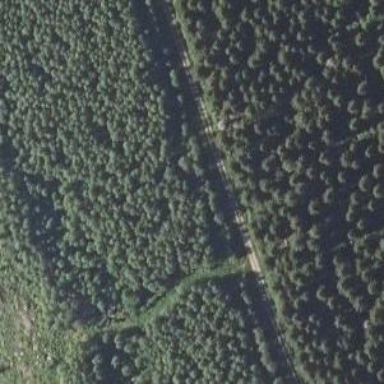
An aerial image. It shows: Excellent visible nordic path.